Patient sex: M
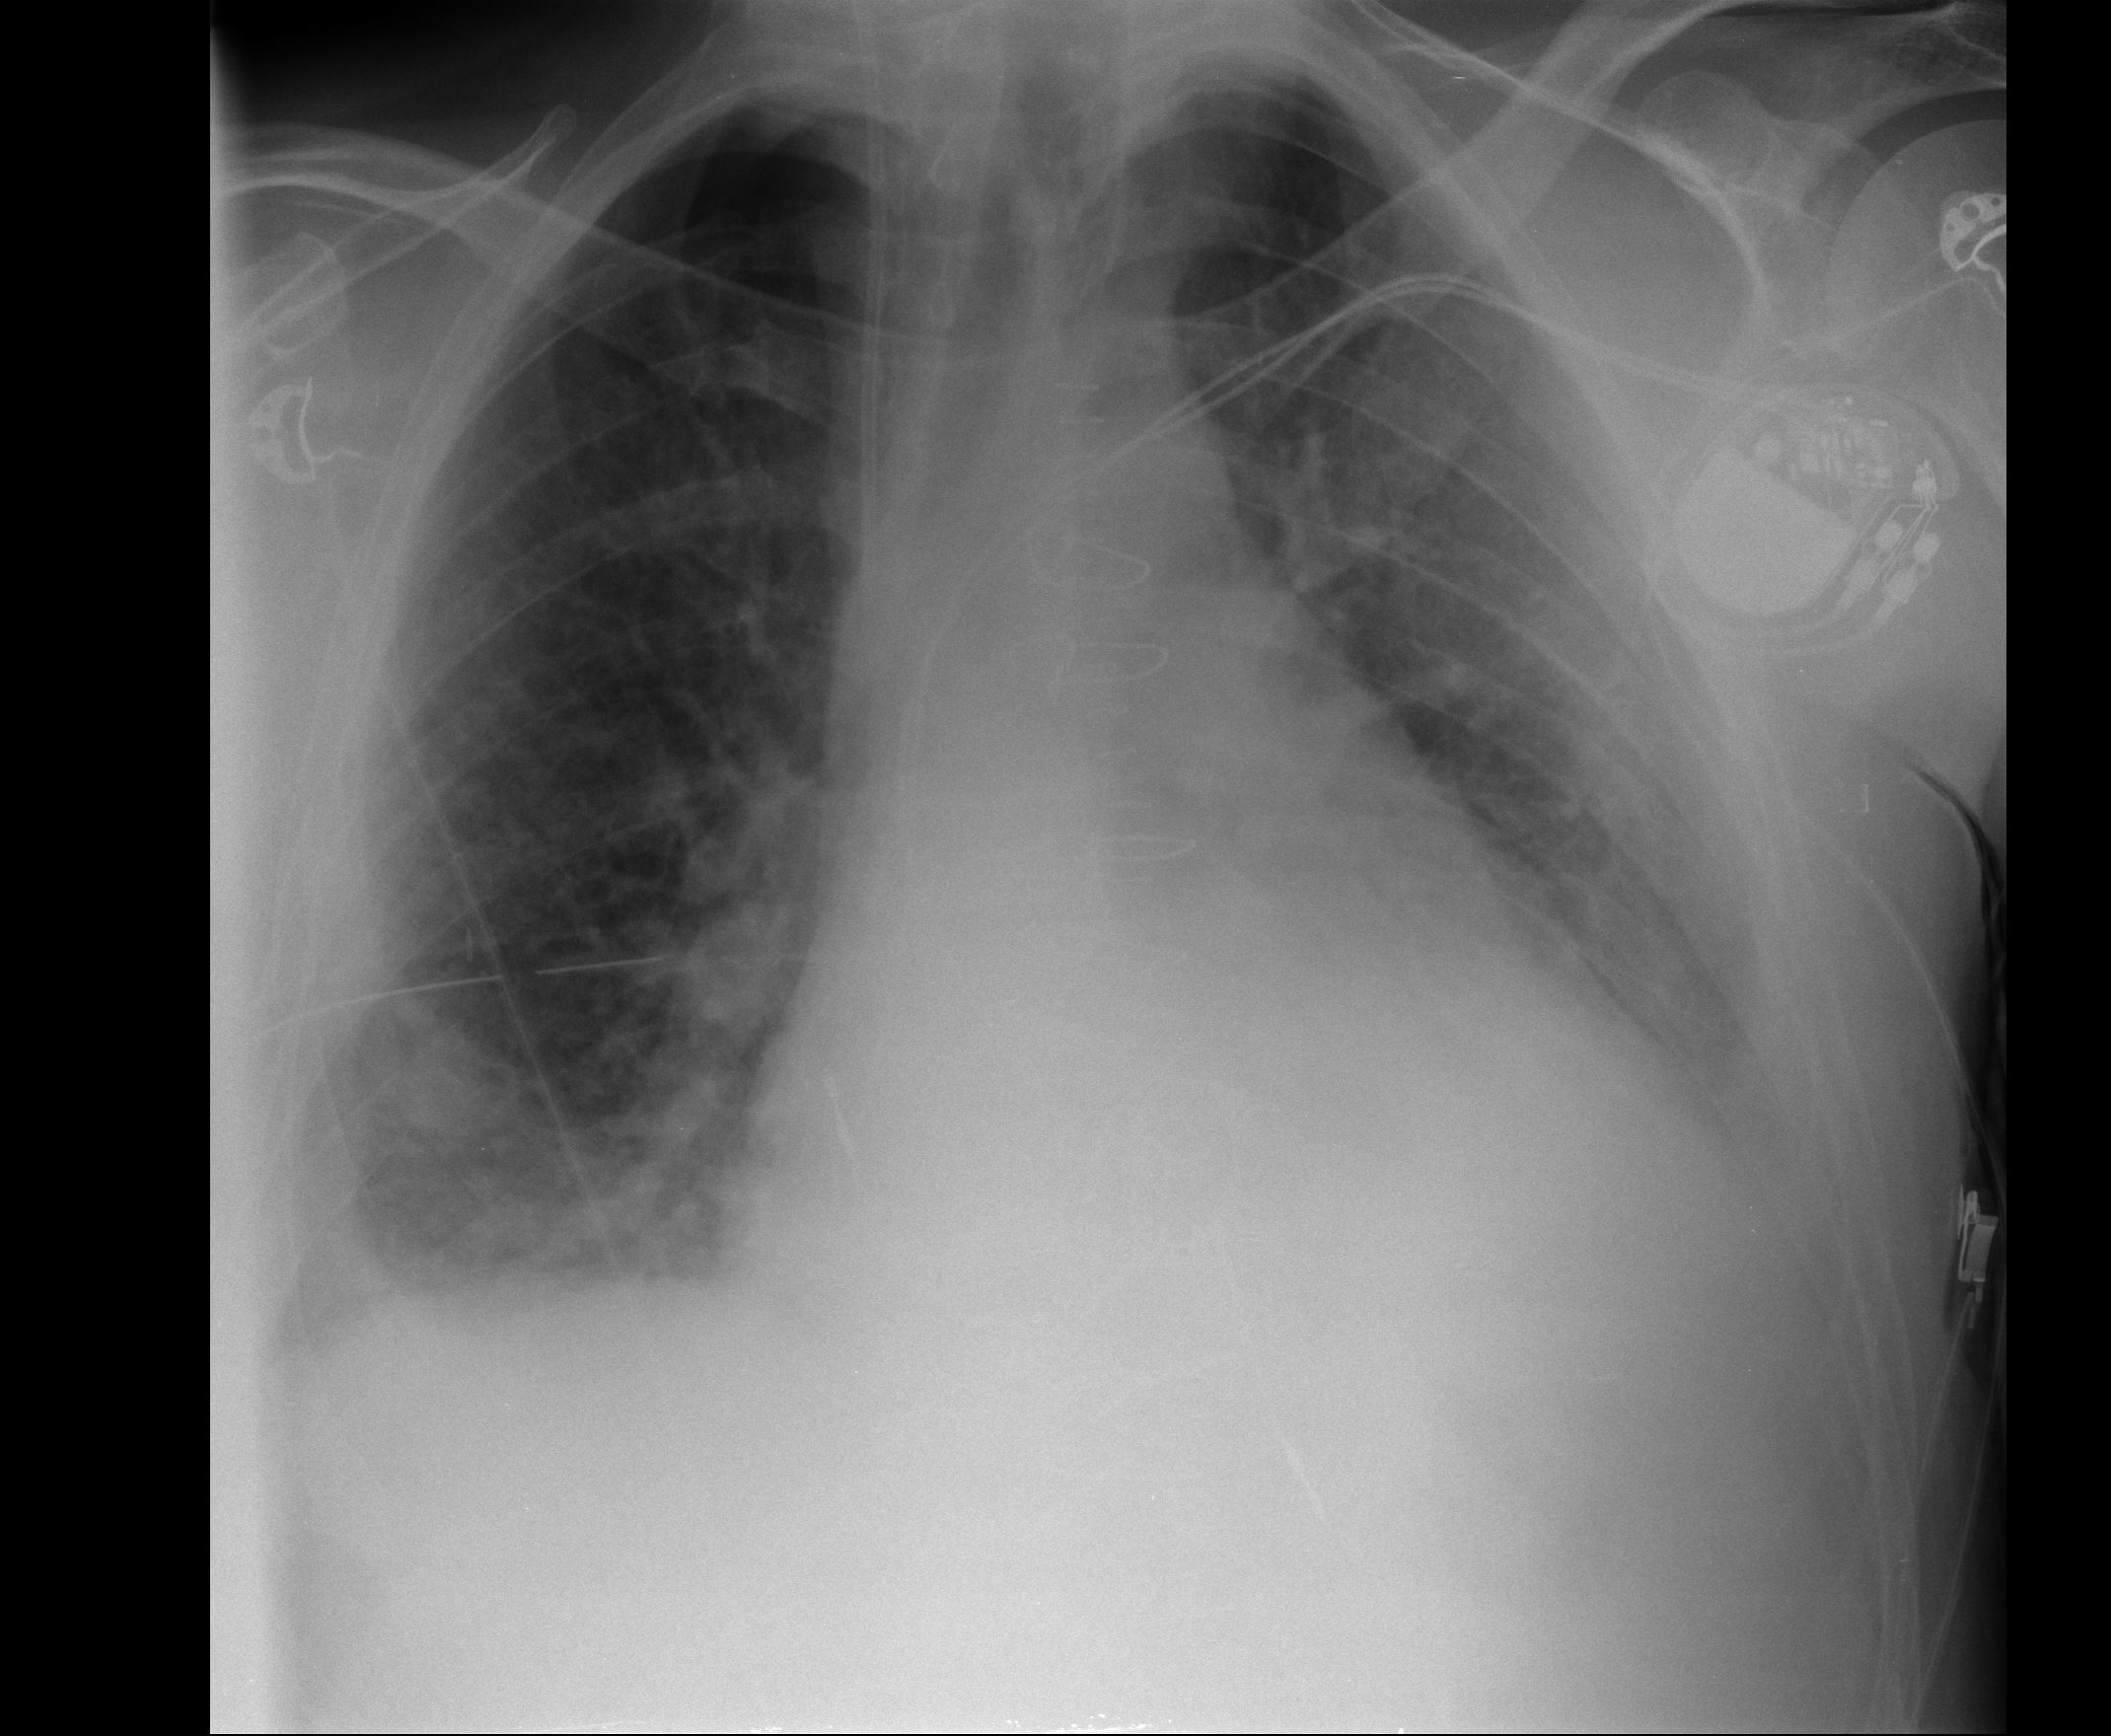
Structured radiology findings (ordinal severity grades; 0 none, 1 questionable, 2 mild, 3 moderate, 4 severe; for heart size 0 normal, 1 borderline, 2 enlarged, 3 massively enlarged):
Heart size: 2
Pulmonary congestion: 2
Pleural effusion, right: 2
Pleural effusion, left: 2
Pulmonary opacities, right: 2
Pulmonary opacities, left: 2
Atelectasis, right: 2
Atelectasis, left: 2